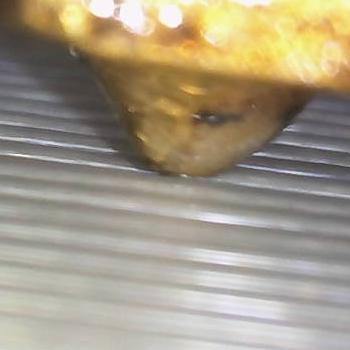
Flow rate: 144%